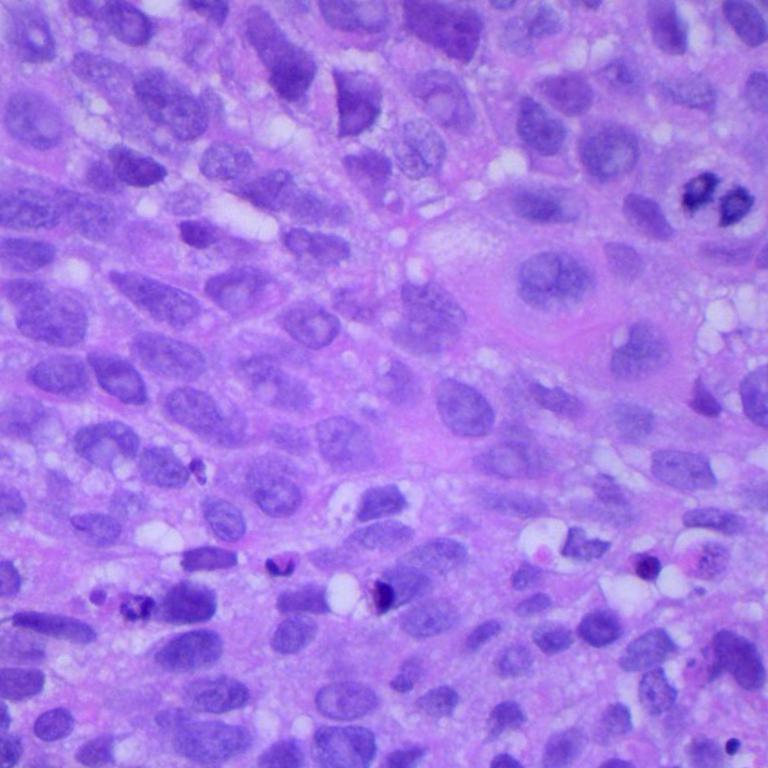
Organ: lung
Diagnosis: squamous carcinomas